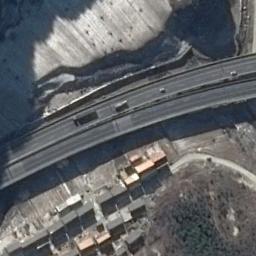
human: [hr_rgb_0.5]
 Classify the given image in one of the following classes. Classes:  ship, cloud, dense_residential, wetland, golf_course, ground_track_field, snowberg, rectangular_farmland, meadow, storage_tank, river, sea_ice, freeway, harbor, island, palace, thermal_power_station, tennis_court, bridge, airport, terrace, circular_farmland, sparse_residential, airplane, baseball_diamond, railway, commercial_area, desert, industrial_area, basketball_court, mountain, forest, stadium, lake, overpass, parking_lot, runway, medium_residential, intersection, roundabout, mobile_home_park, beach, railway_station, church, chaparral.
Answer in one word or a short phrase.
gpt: freeway